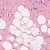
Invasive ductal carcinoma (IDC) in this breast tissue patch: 0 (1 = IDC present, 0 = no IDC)